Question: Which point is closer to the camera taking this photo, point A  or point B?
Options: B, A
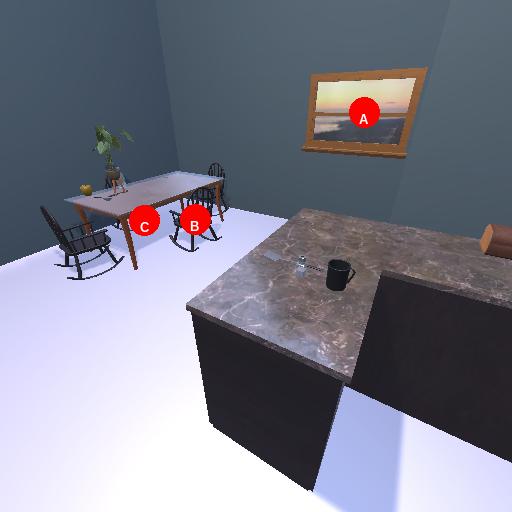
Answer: B